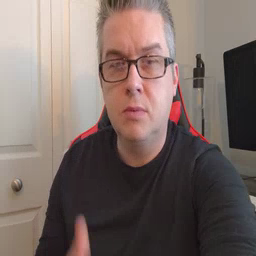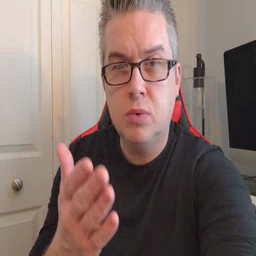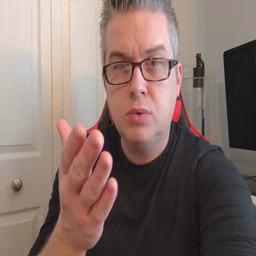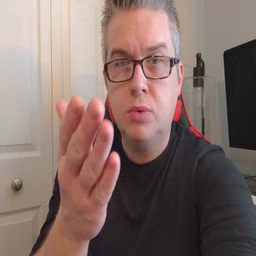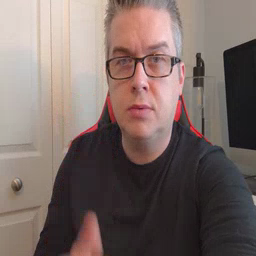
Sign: boat